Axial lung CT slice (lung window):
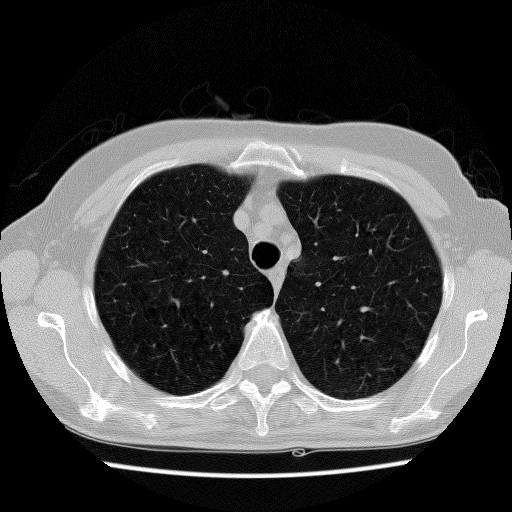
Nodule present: no